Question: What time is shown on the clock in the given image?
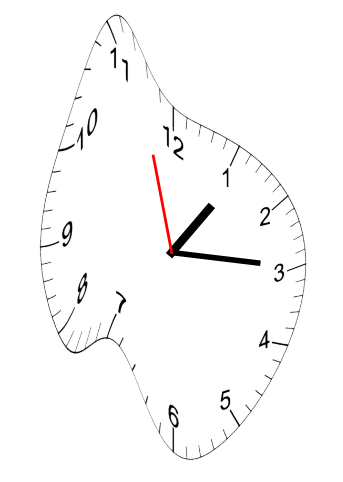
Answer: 01:14:57